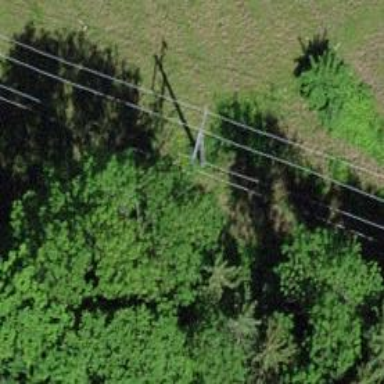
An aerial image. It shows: Power line is depicted.